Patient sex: M
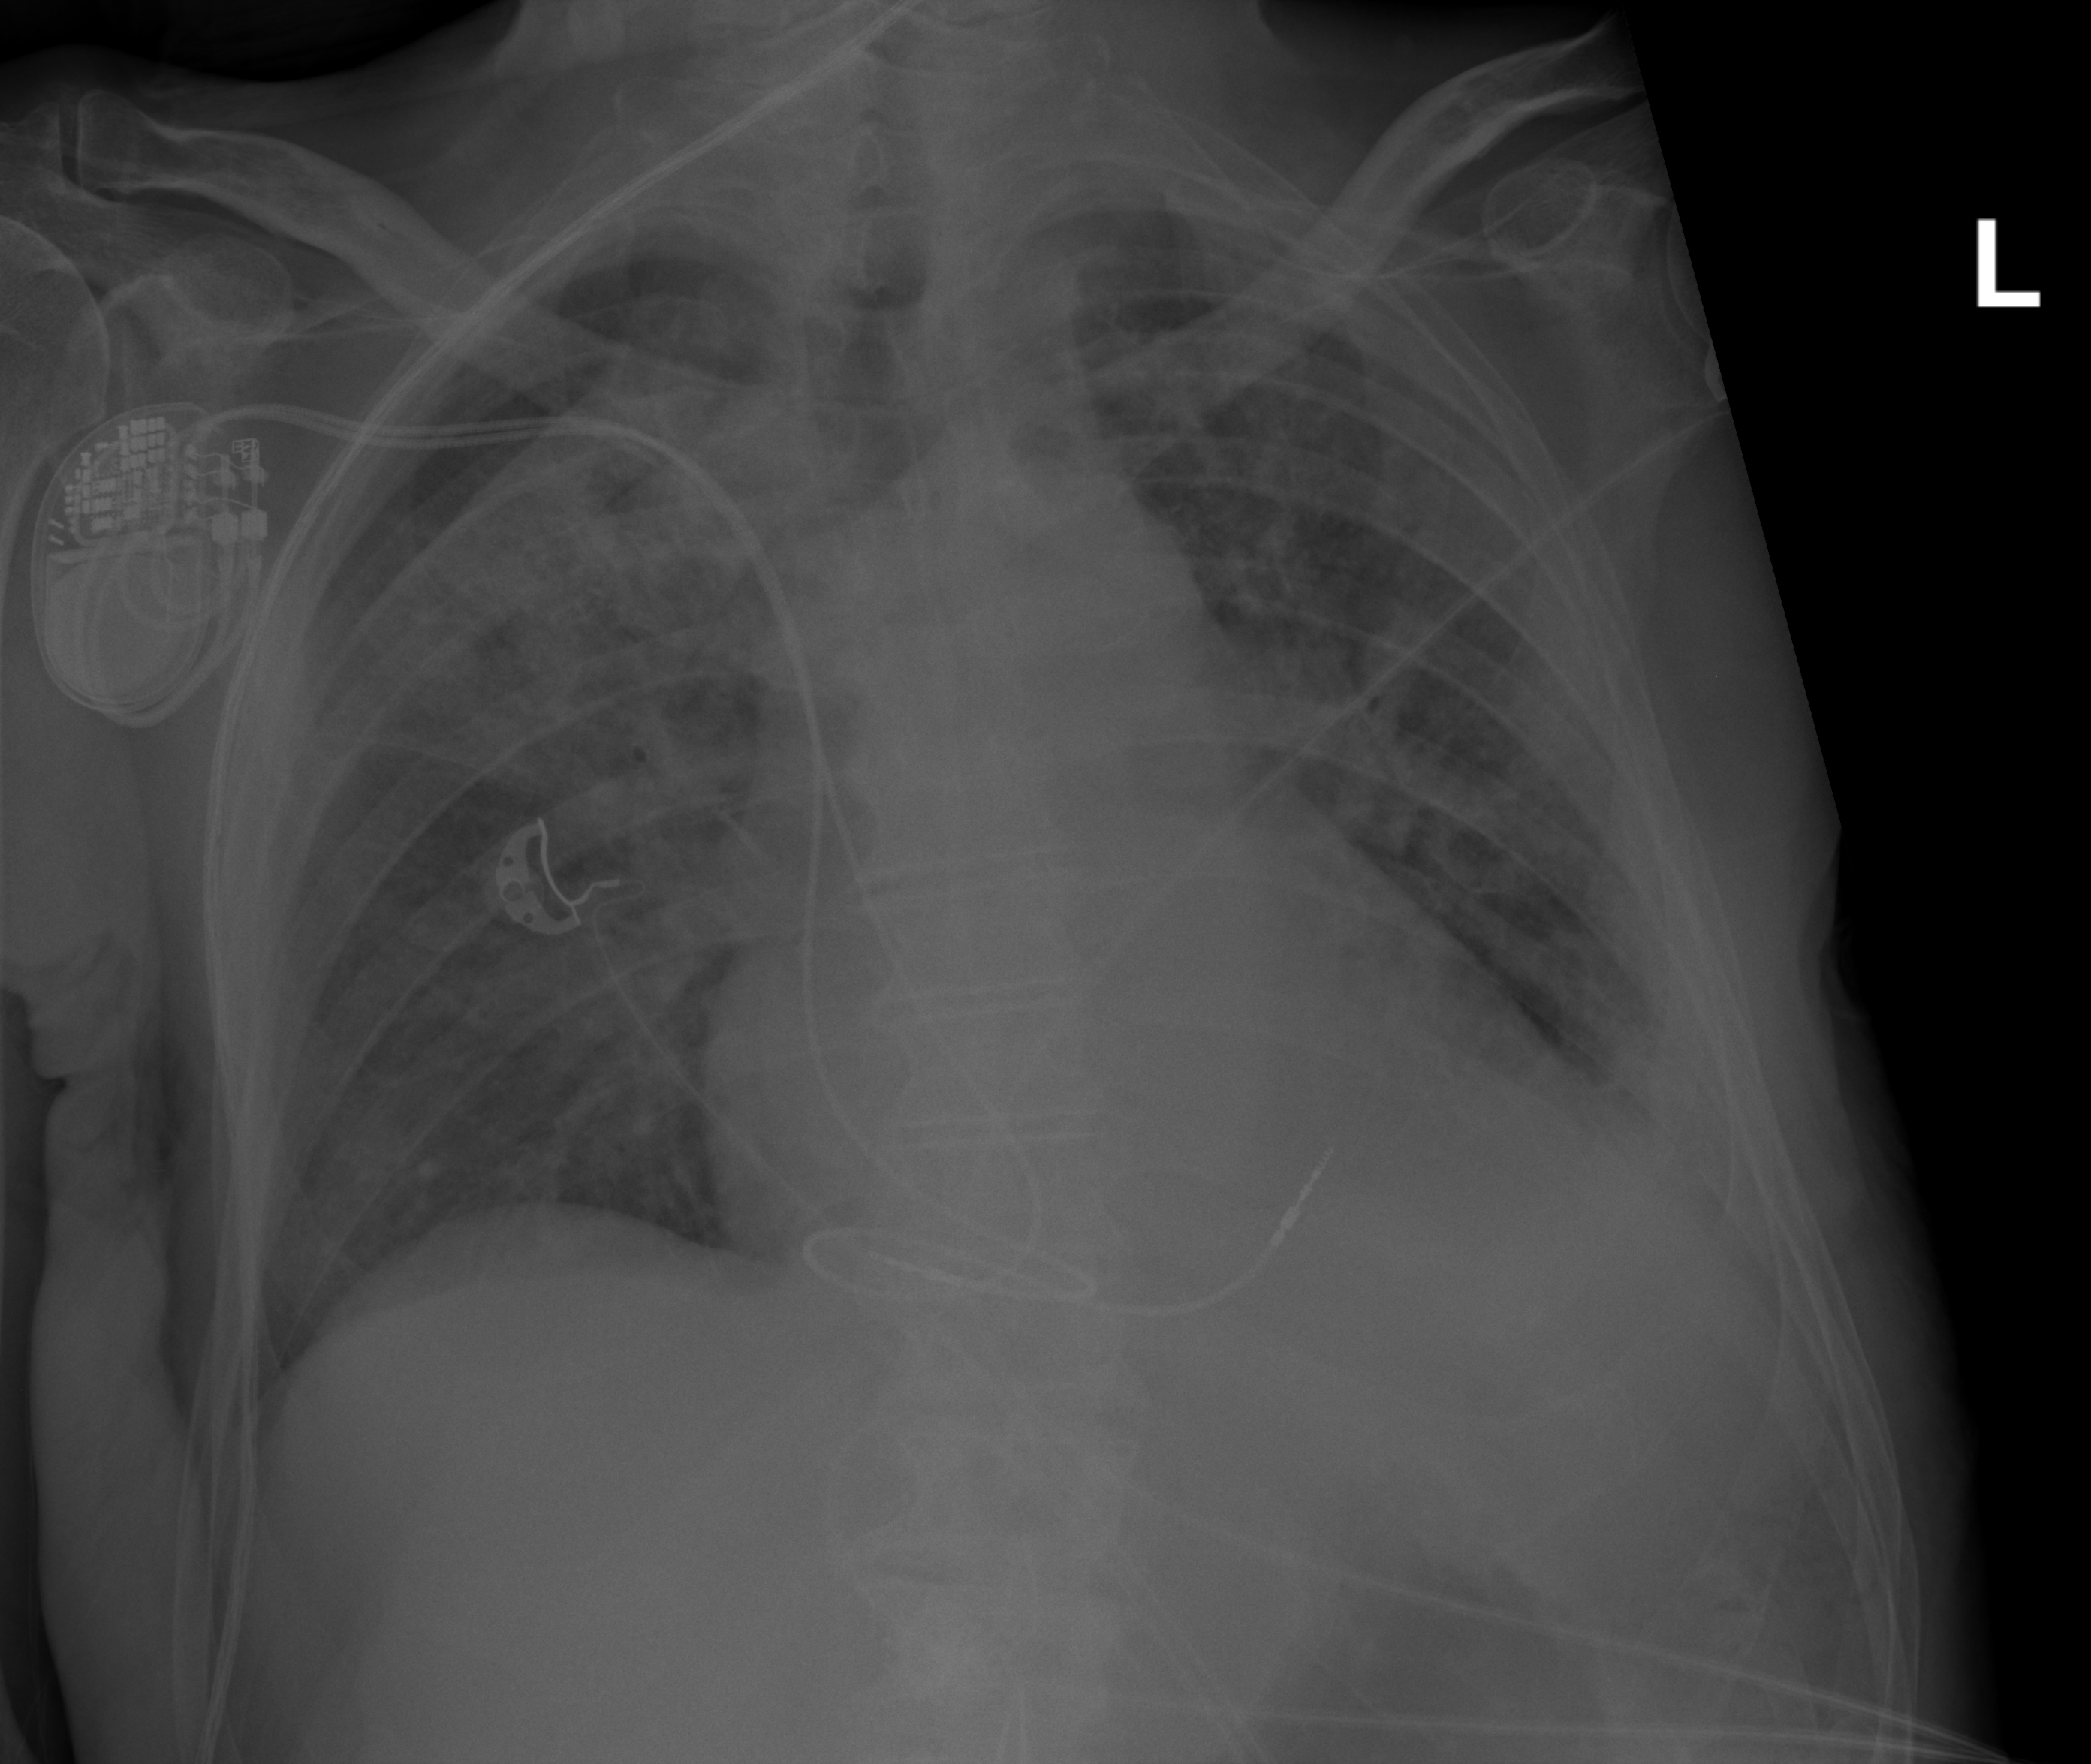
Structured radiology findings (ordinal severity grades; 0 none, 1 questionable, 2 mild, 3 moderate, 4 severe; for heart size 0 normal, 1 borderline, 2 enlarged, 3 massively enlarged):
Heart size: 1
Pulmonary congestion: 2
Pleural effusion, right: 1
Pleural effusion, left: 2
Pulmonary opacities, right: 3
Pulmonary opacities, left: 3
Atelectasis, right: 2
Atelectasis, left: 2